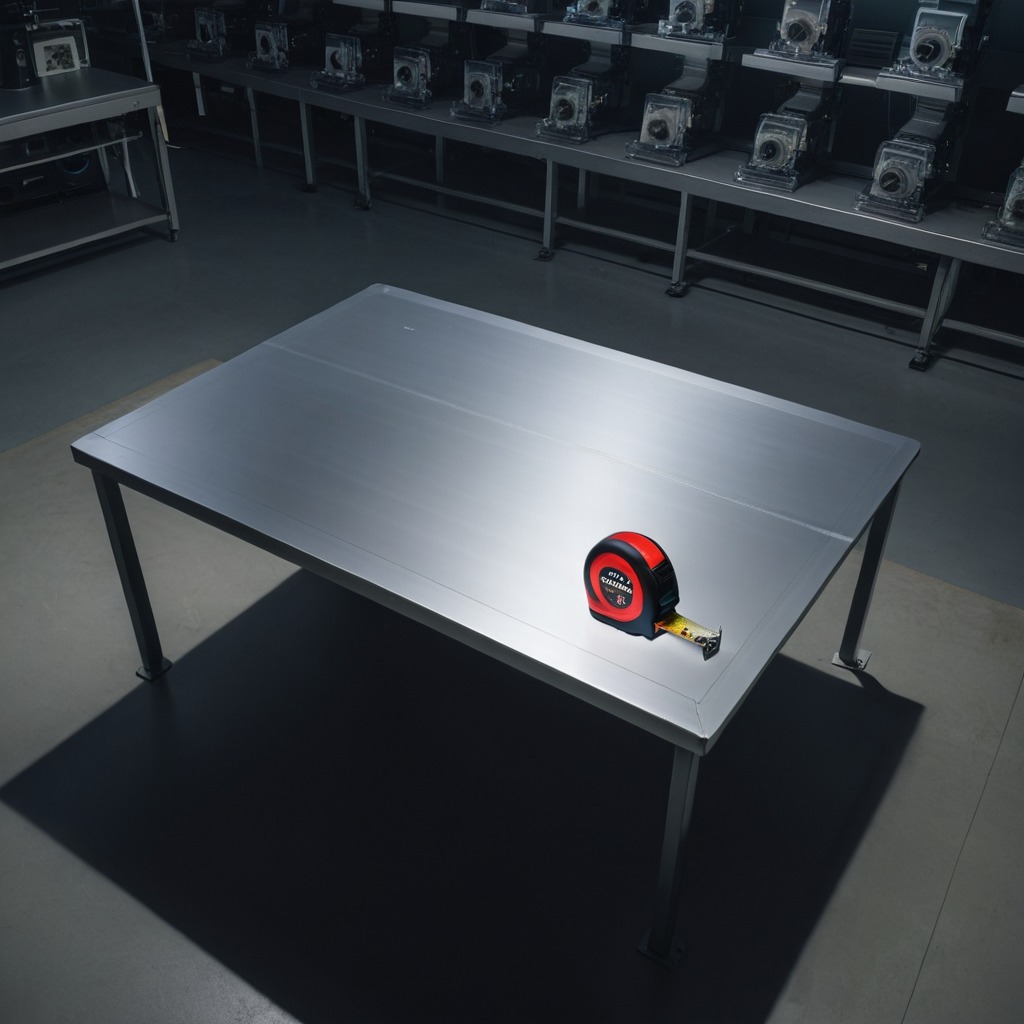
A measuring tape is lying on the tabletop.